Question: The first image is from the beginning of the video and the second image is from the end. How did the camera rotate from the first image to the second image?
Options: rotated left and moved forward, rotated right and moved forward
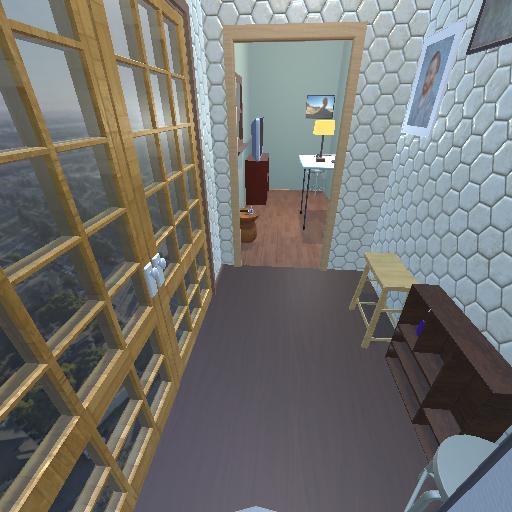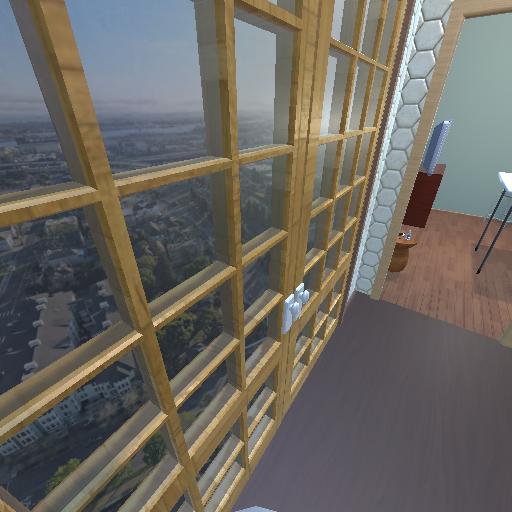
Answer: rotated left and moved forward